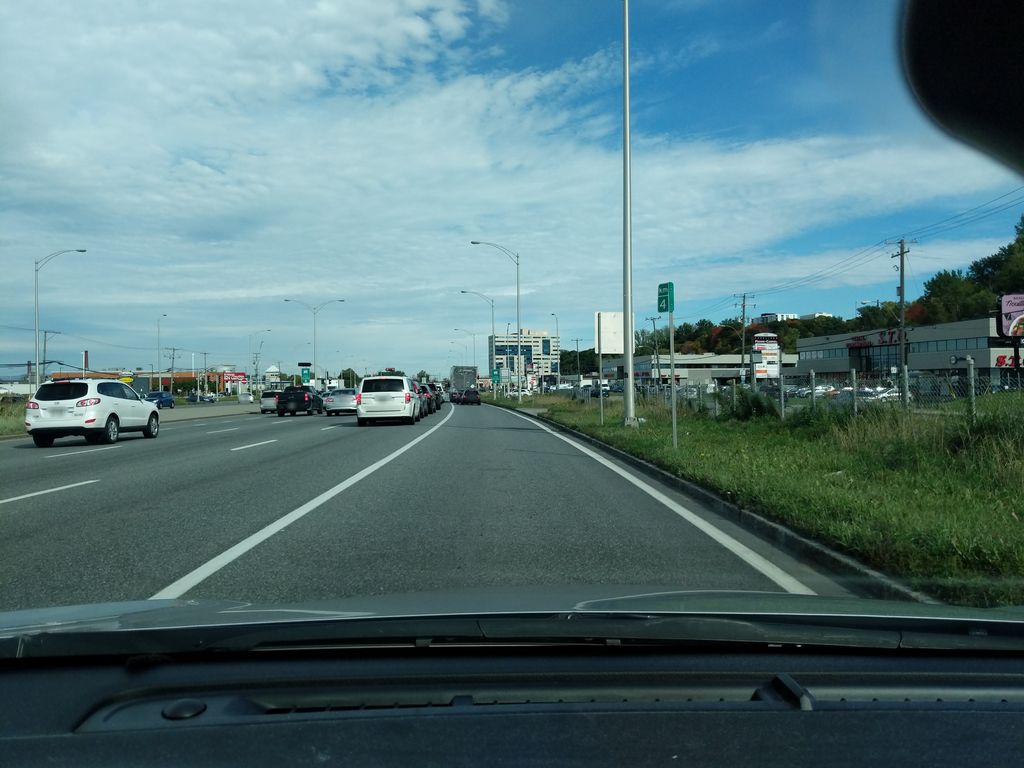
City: quebec_city